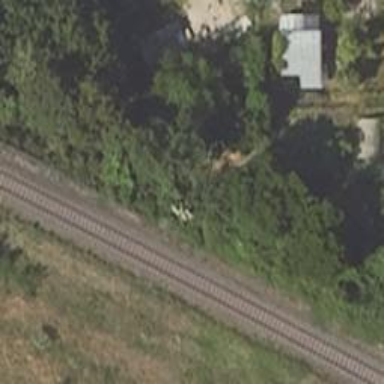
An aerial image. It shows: Railway signal.